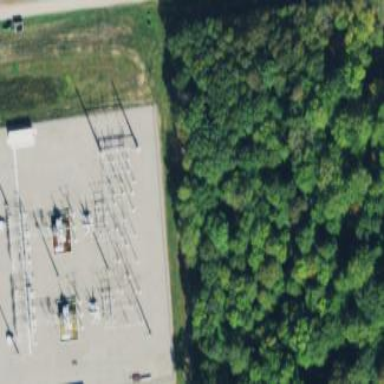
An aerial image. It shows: Power substation.